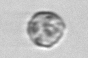
Label: coccolithophorid